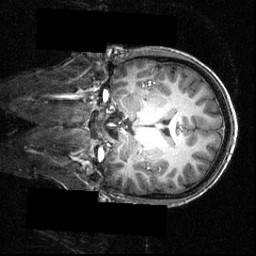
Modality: T1w
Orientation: coronal
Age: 21
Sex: male
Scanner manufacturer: siemens
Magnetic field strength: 3.951 T
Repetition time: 1.5 s
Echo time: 0.00335 s